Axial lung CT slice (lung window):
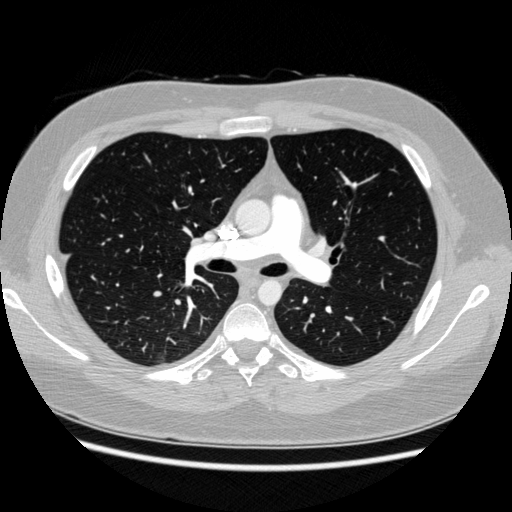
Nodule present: no